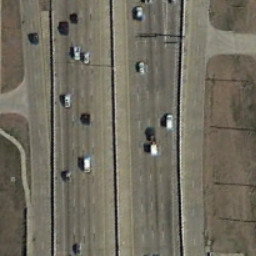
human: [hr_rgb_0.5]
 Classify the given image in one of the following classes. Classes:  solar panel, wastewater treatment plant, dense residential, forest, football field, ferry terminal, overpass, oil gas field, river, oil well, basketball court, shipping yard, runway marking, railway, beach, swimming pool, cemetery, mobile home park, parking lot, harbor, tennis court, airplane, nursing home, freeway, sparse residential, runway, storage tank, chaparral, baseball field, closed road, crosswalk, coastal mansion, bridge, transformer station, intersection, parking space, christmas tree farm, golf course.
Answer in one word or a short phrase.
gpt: freeway